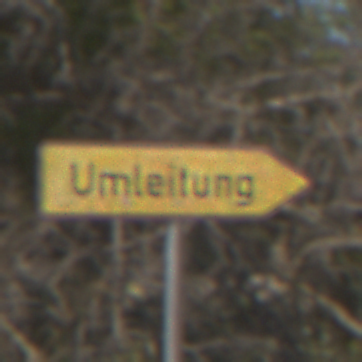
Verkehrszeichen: UmleitungswegweiserRechtsweisend
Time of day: MorningAfternoon
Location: Outdoor (Nature)
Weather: Clear
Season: Summer
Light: Natural